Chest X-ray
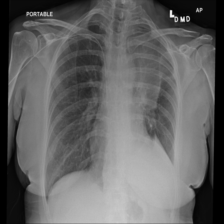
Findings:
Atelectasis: positive
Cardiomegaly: negative
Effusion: negative
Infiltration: negative
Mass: negative
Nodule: negative
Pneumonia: negative
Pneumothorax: negative
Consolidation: negative
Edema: negative
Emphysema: negative
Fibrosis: negative
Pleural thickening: negative
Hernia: negative